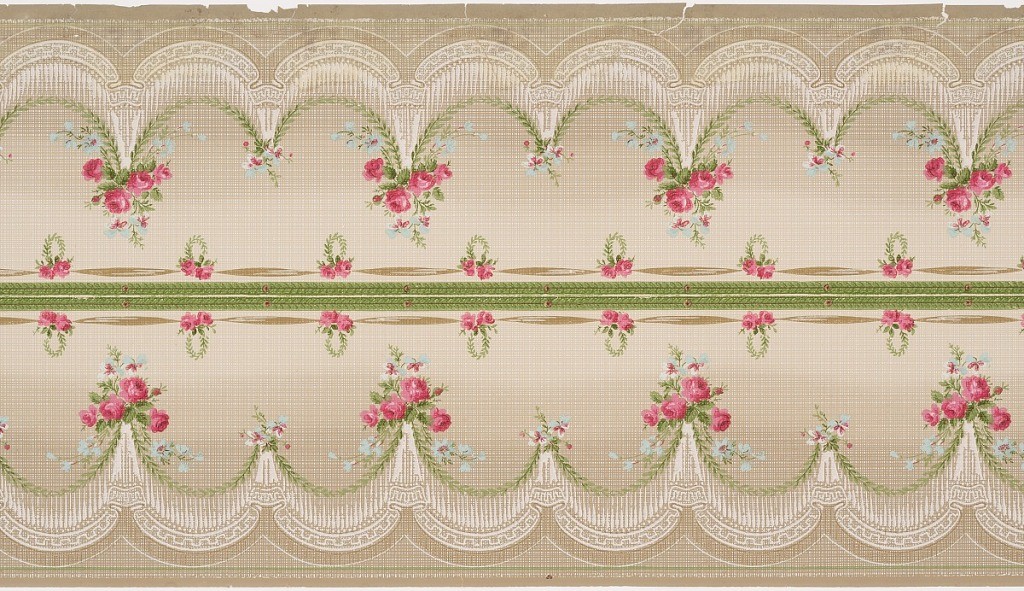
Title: Frieze
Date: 1905–1915
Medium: Machine-printed paper
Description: Two bands of a mirror-reversed repeating design composed of drapery-like swags edged by leaf swags and with flower bouquets at the joining points on a woven ground which becomes darker towards the bottom, with a complementary band of flower and ribbon along the top and bordered on the bottom by a thin horizontal strip. Printed in white, taupe, beige, greens, pink, scarlet, rose and aqua.